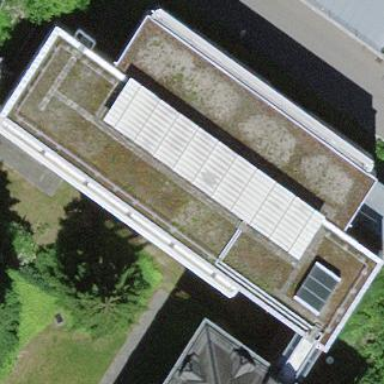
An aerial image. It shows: Government building with flat roof.